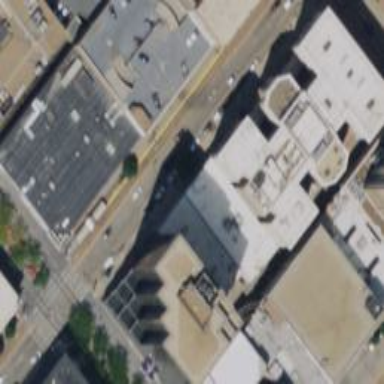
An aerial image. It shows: Commercial building with brown roof.